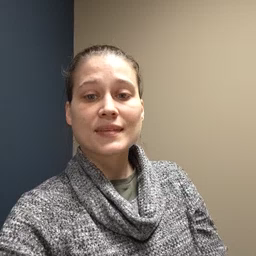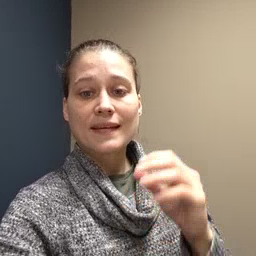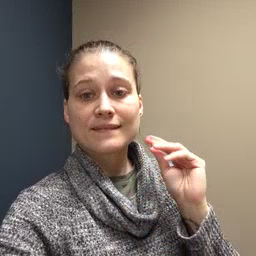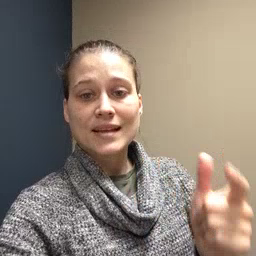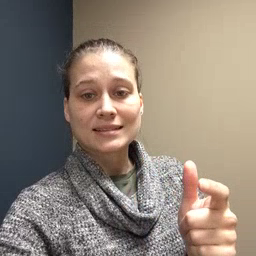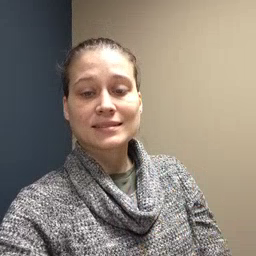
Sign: fast